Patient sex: M
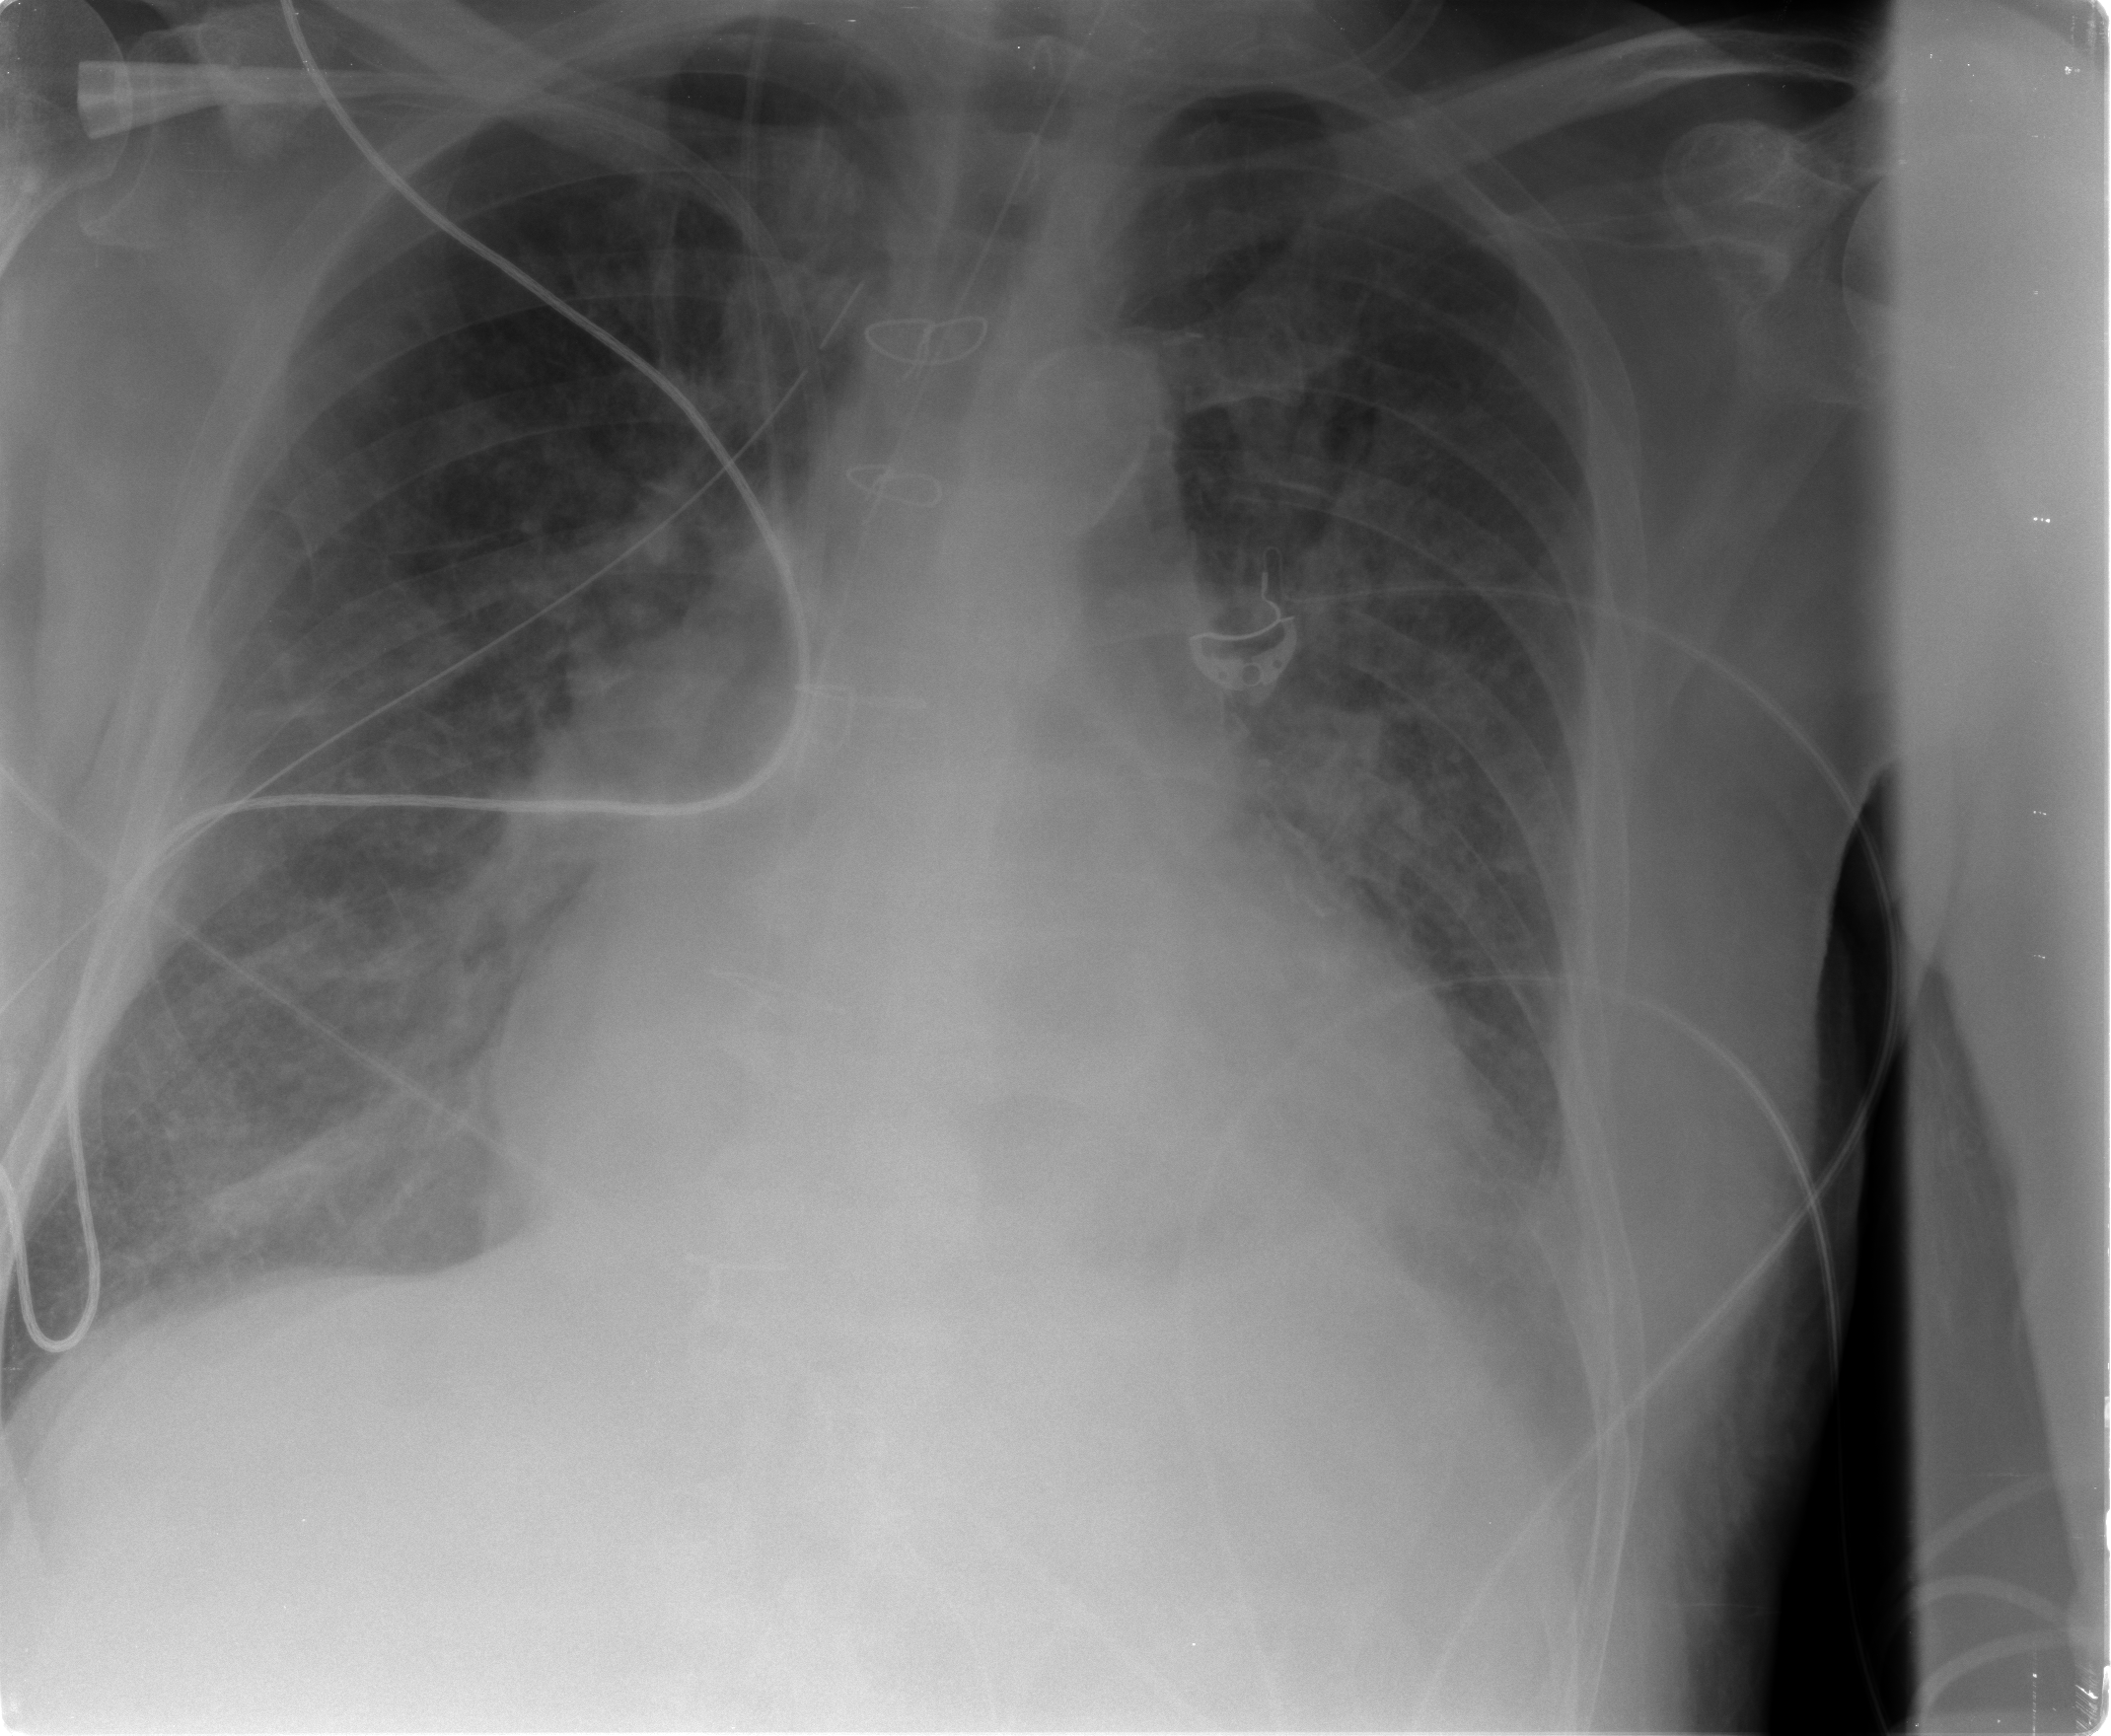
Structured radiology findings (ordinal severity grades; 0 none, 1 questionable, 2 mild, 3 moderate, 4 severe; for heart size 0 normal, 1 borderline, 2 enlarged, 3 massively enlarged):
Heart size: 2
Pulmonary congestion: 3
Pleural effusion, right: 0
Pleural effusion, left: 1
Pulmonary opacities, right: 3
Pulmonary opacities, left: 3
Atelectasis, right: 3
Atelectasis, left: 3